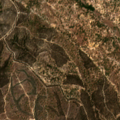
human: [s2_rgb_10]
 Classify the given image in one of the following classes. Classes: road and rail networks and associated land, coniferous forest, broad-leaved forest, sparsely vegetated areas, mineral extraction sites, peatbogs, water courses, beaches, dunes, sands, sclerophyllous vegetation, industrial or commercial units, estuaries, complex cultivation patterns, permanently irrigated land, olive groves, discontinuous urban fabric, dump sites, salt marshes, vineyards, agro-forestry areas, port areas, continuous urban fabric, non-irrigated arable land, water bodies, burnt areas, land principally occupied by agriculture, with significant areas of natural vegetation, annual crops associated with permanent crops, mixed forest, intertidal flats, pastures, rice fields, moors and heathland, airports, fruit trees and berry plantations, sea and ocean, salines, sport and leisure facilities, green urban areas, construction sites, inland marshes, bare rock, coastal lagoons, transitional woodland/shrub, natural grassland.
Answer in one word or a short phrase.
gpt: agro-forestry areas, broad-leaved forest, mixed forest, transitional woodland/shrub